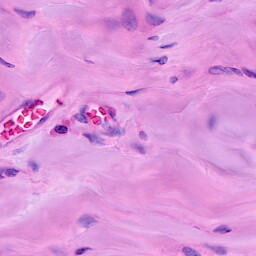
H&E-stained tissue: Breast